Question: I am going through <URL> tutorial.
I have this setup as an MVC4 project. This is the first project I made using Vs 2013.
I am on the step when I collect the json from phones.json. I get the error.
'''
HTTP Error 404.3 -Not found
The page you are requesting cannot be served because of extension configuration.
If the page is a script, add a handler. If the file should be downloaded, add a MIME map.
'''
Also here is my call to the json file
'''
$http.get('Data/Phones/phones.json').success(function (data) {
$scope.phones = data;
})
'''
and here is an image of my folder structure

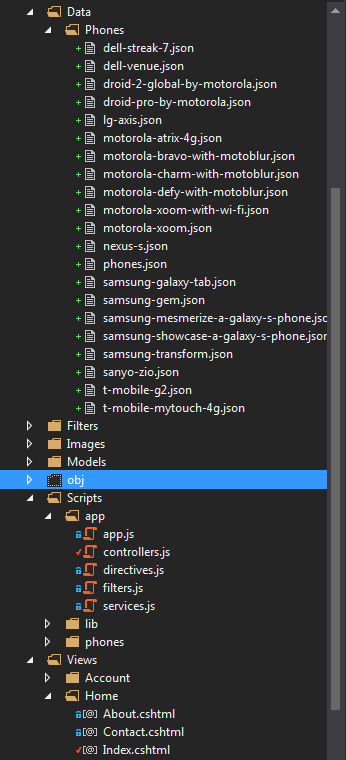
Answer: Add this to the project's web.config:
'''
<system.webServer>
<staticContent>
<mimeMap fileExtension=".json" mimeType="application/json" />
</staticContent>
</system.webServer>
'''